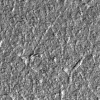
Atmospheric dust classification: not_dusty